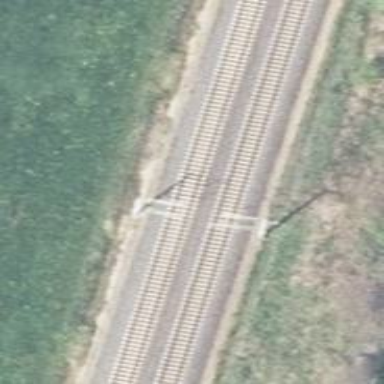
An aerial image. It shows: Milestone along the railway with catenary mast.